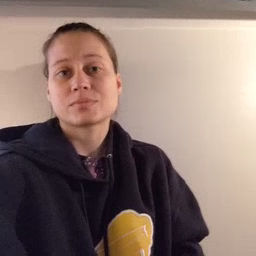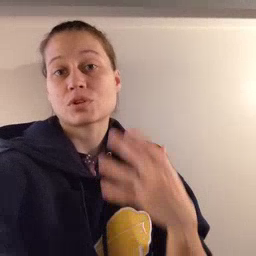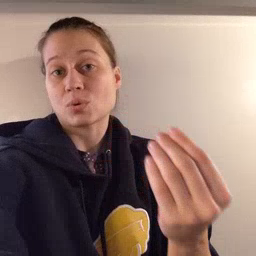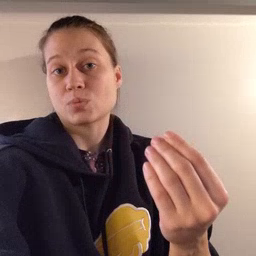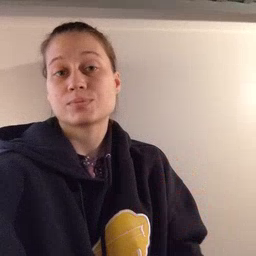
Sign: go